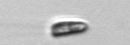
Label: Chrysochromulina